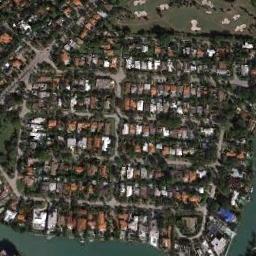
Label: residential